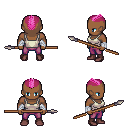
a pixel art fantasy rpg character, male body template, human, dark skin, white pirate shirt, magenta pants, pink short mohawk hairstyle, white cloth bandages, maroon shoes, spear, four views (front, back, left, right), 2x2 character sprite sheet, small pixel art, hard edges, no anti-aliasing